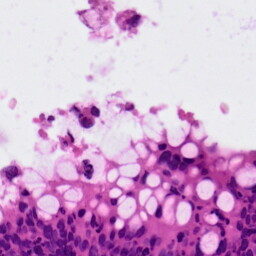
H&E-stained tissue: Colon